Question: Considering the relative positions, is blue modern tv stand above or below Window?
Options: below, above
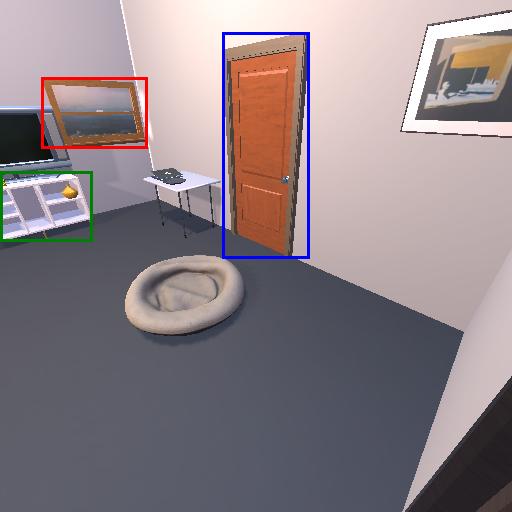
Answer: below